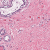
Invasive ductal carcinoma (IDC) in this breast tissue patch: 0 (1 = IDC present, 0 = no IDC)